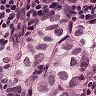
Metastatic tissue present: yes